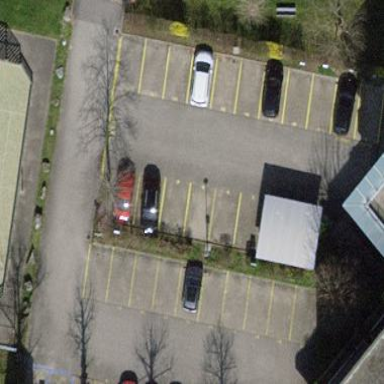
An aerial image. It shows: Parking area with surface.